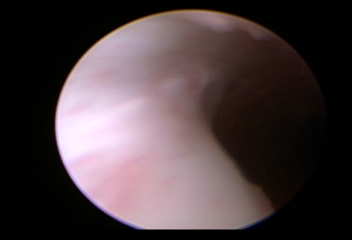
Modality: WLC
Class: Normal mucosa
Bladder cancer association: No